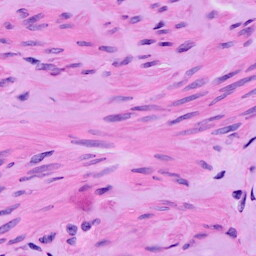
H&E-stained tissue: Ovarian